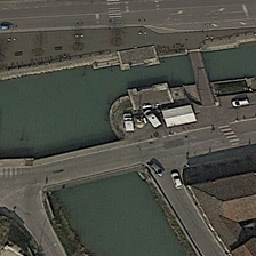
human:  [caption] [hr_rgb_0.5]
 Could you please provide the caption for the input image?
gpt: three parts of land with roads alonside the banks is connected by a wide bridge and a narrow one .

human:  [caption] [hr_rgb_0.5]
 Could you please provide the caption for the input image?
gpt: at the confluence of two river along which we can see roads  two bridges go over the rivers respectively .

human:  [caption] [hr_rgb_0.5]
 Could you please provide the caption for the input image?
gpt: the bridge crosses two high ways on on the water .

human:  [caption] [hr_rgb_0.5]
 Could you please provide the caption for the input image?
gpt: the low bridge is across the stretch of saddle shaped river .

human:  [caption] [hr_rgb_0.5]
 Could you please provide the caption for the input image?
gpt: a building and several cars are near a river with branches and two small bridges .